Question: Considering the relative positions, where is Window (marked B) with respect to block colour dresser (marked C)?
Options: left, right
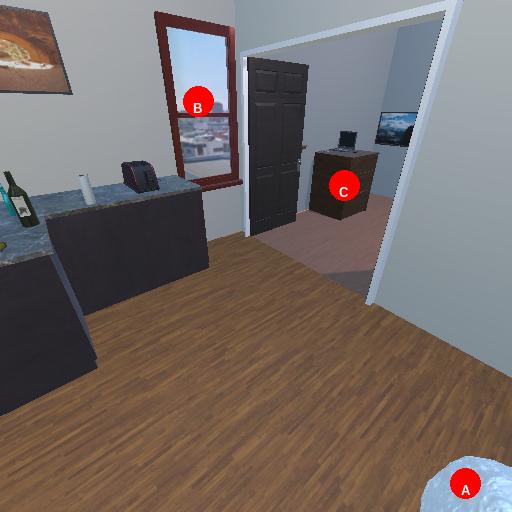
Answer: left